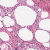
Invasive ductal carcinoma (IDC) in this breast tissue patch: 0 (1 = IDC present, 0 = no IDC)